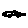
Label: car